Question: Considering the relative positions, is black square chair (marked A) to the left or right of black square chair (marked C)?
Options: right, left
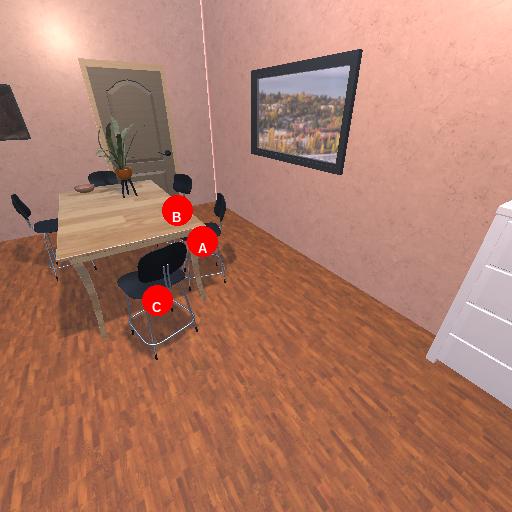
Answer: right